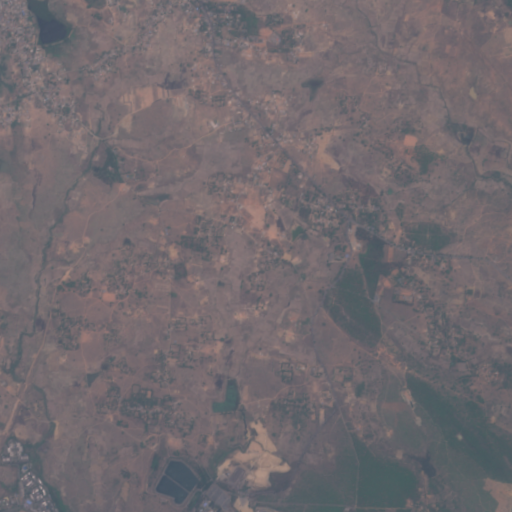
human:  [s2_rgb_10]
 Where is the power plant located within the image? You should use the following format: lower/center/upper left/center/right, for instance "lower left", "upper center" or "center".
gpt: The power plant is located in the lower left of the image.
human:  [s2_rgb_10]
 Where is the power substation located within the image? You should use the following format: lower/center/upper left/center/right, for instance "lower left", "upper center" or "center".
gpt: The power substation is located in the lower center of the image.
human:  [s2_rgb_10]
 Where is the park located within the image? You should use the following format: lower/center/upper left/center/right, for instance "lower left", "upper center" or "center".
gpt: There is no park in the image.